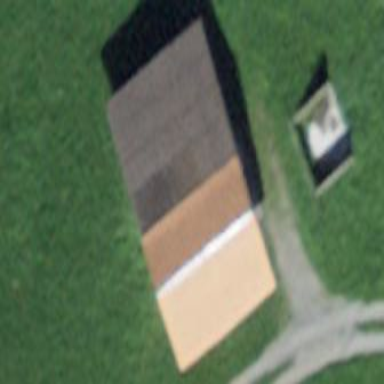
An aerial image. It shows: Rural barn.